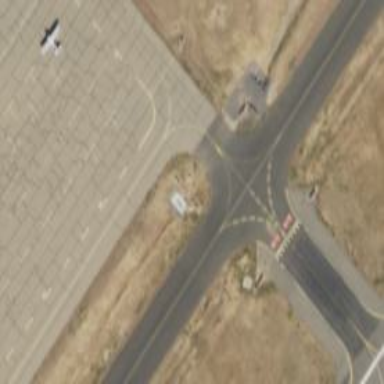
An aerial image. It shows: Image of taxiway at airport.